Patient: sex M, age 71
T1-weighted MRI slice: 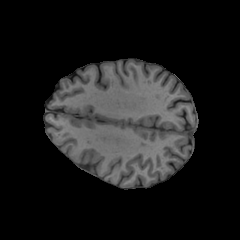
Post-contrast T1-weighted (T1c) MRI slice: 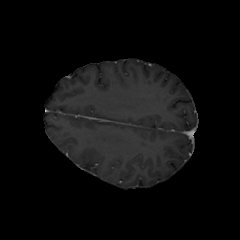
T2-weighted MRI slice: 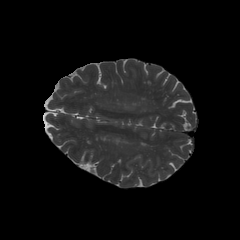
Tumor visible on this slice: no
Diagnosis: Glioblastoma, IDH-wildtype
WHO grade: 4